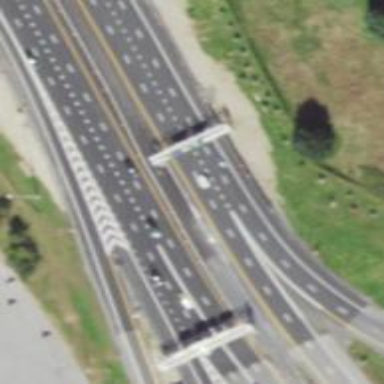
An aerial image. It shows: Asphalt motorway.